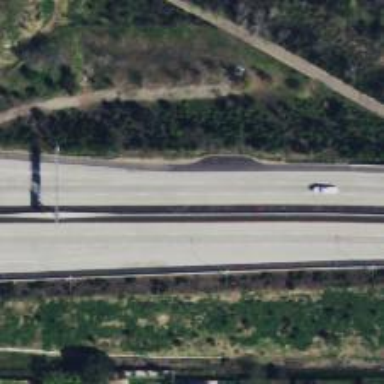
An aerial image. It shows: Motorway junction.